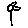
Label: flower